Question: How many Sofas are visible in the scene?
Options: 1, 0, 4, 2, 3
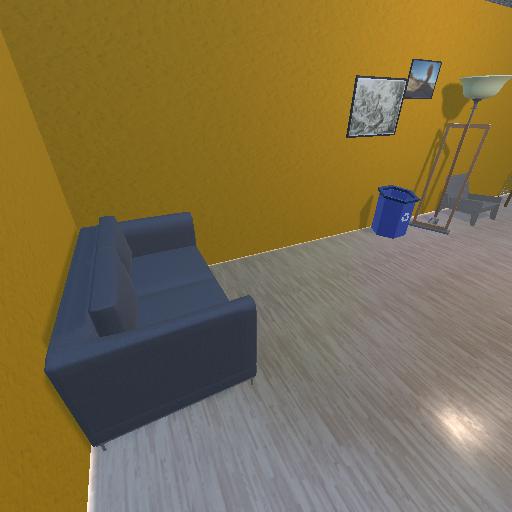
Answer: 1